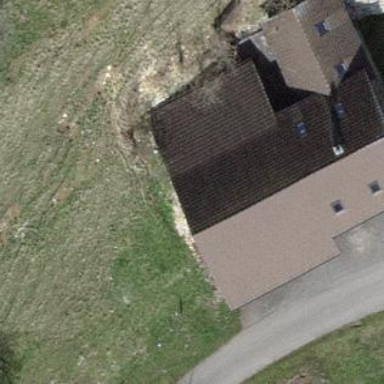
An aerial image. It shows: Farm building.